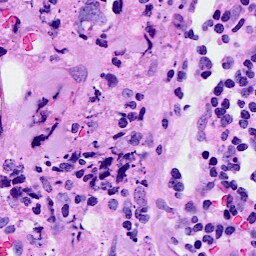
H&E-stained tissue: Breast